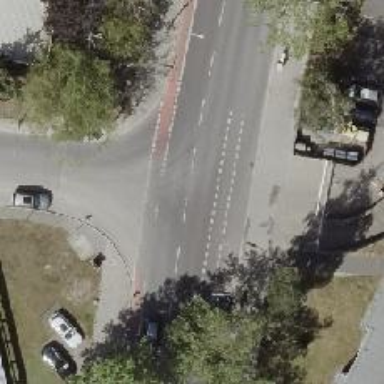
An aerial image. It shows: Tertiary road with asphalt surface. The road has lane markings with lane designated for left-side cycleway along with sidewalks on both sides.